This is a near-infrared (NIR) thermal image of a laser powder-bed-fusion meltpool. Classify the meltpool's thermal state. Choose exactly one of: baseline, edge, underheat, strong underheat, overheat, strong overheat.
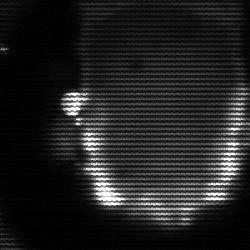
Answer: baseline